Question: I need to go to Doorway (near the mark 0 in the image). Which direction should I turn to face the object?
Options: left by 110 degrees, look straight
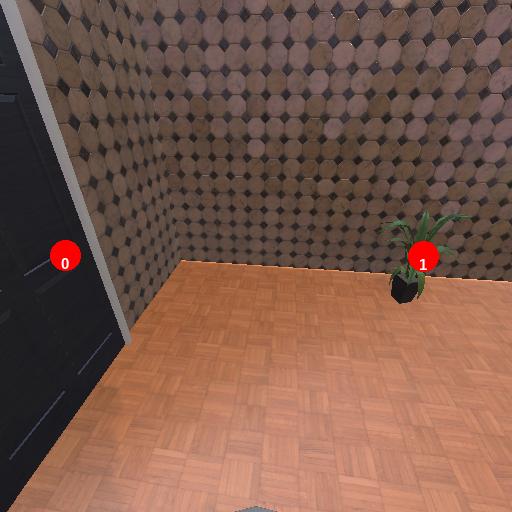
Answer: left by 110 degrees